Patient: sex M, age 35
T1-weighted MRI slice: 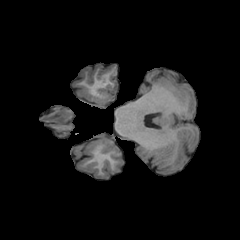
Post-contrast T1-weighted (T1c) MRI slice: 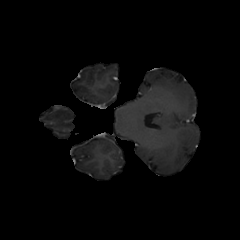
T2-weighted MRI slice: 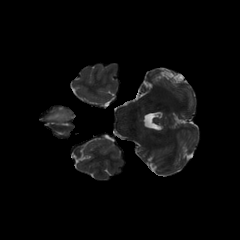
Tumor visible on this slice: yes
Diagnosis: Astrocytoma, IDH-mutant
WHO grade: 3